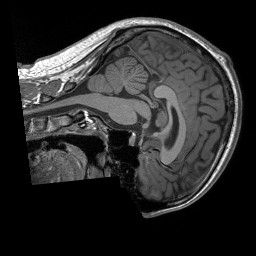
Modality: T1w
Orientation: sagittal
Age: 24
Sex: male
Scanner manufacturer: siemens
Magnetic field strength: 3 T
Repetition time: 1.9 s
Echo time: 0.00243 s